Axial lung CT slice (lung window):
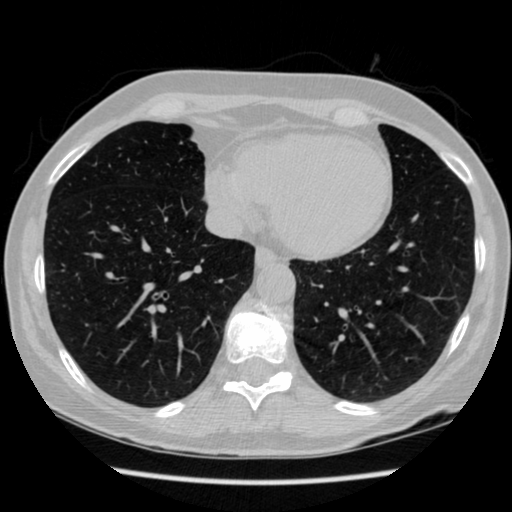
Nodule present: no